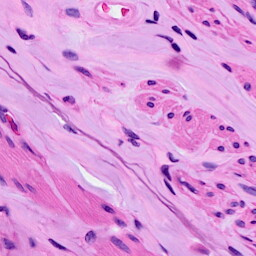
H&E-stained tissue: Ovarian